Question: I set 'height:40px' and 'line-height:40px' to a input field. It working in all browsers except chrome.
IE7 and IE8 not working properly with out line-height property. So I set this property.
Refer below image.

HTML:
'''
Login :
<input type="text" class="inputtxt" />
'''
CSS:
'''
.inputtxt {
height:40px;
width:200px;
line-height:40px;
}
'''
in Fiddle : <URL>
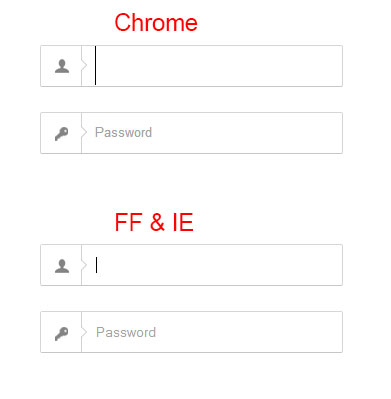
Answer: I would suggest use padding instead of line-height.
'''
input {
width:200px;
height:20px;
padding:10px 5px;
}
'''